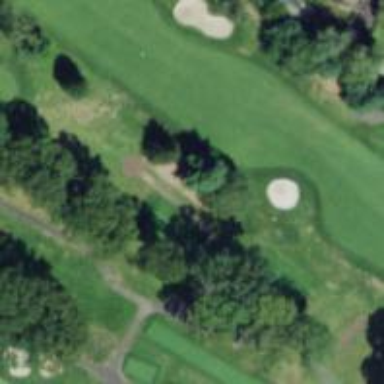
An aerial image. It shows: Path for both roads and golfers.